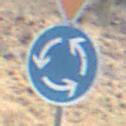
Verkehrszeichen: Kreisverkehr
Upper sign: VorfahrtGewaehren
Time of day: Midday
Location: Outdoor (Nature)
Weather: Clear
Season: NotSpecified
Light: Natural